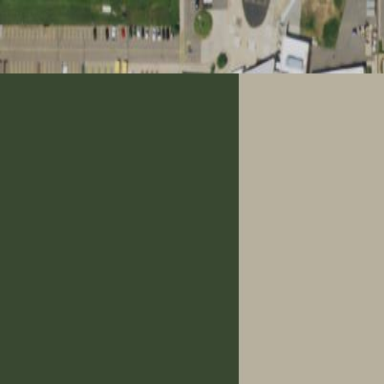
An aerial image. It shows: School building.